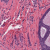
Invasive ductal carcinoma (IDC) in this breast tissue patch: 0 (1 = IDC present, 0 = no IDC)